Question: I am trying to use an example code of the Quickfix library. I compiled the code with:
'''
g++ -o main tradeclient.cpp Application.cpp -std=c++11 -fexceptions -finline-functions -lquickfix -lpthread -lxml2 -lz
'''
it compiles perfectly!
When I run the program with the corresponding config settings that the broker provides for the FIX protocol, I am unable to get a succesful LOGON. Instead it logouts, and the FIX message I try sending is printed by the program with a bunch of OO1B characters. Here's a screenshot of the output:

What could be the problem? I have downloaded all the dependencies to compile and run the program (all the libraries to compile the program as well as glibc libxml2).
This is the example code I am compiling:
<URL>
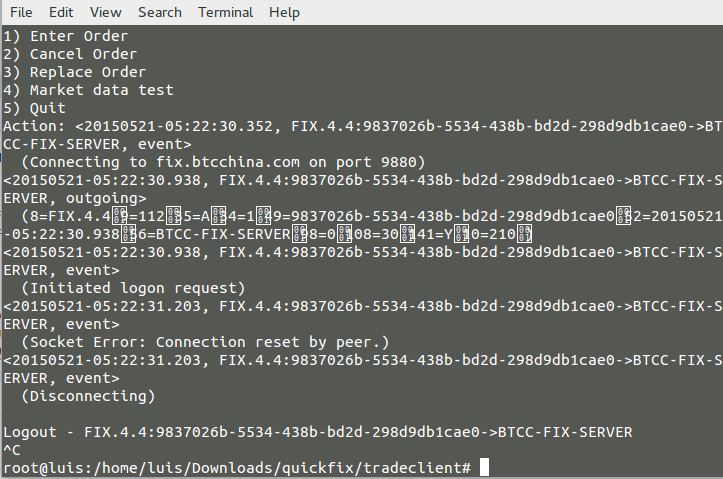
Answer: That is just 'SOH', it separates each field of FIX message.
See link <URL>